RGB frame:
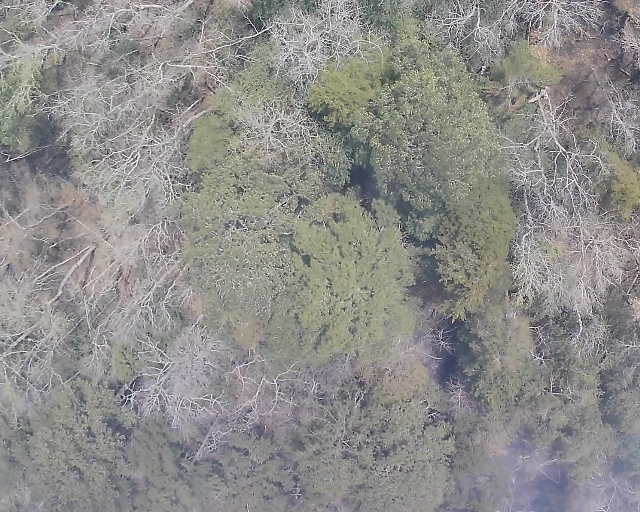
Thermal frame:
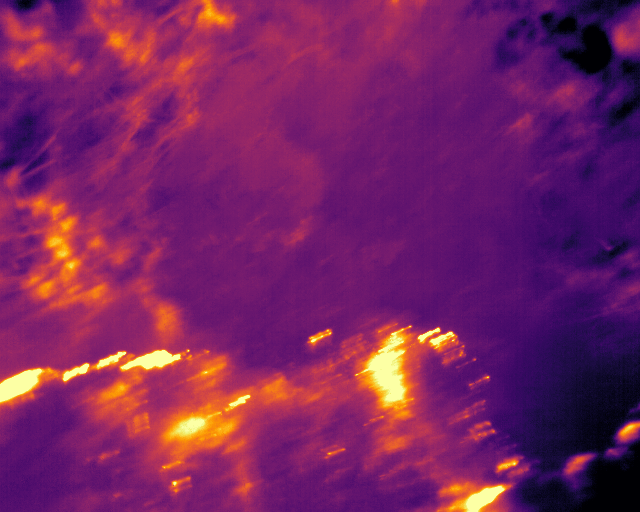
Captured: 2026-02-26 03:42:19
Pixels at or above 80 °C: 213 (fraction of frame: 0.00065)